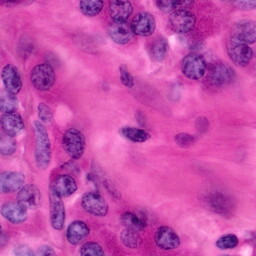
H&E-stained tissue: Pancreatic